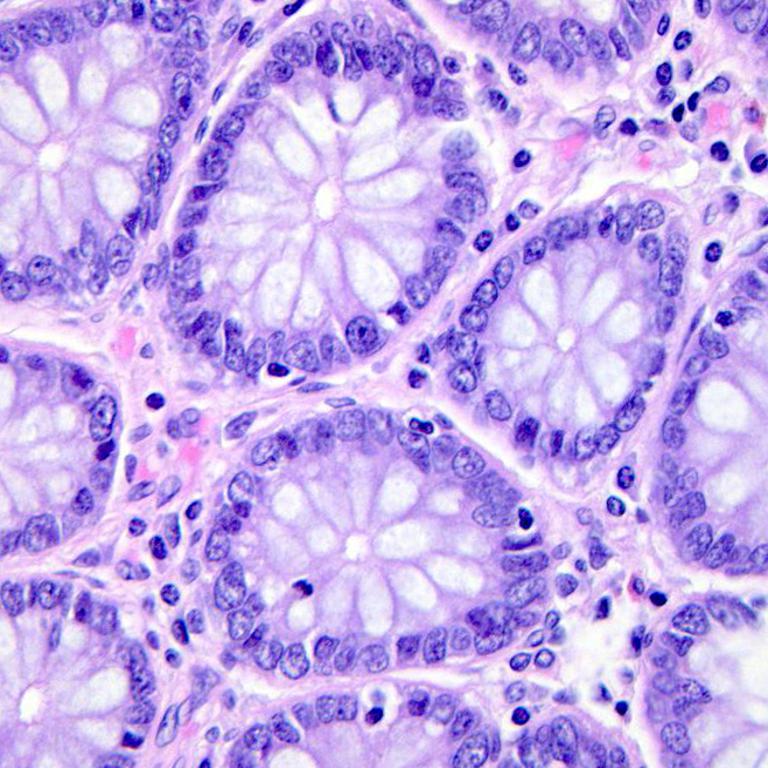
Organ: colon
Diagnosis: benign